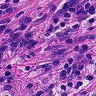
Metastatic tissue present: no